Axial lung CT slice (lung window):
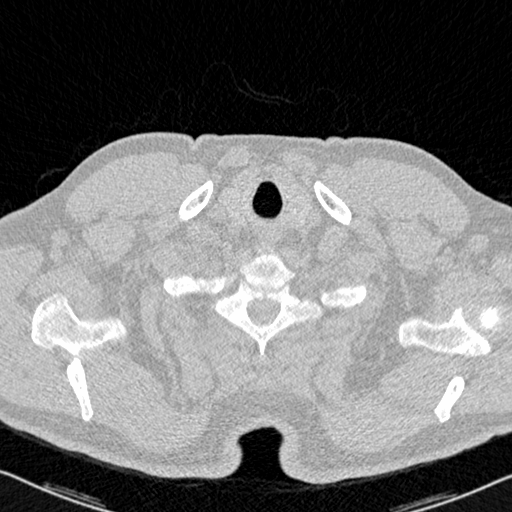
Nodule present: no